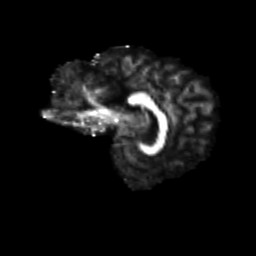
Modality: FA
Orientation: sagittal
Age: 54
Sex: female
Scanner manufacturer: siemens
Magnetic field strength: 3 T
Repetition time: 4.71 s
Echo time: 0.0906 s